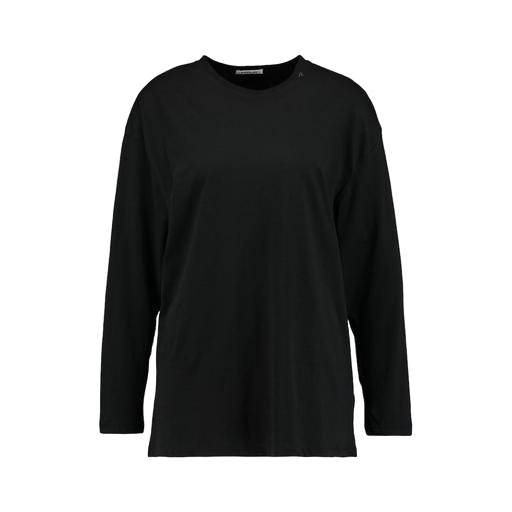
black long t-shirt, long t-shirt, black longsleeved t-shirt, white background